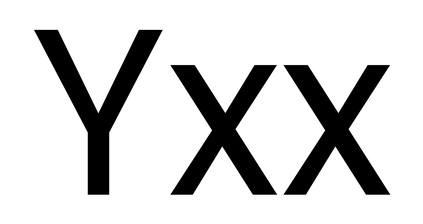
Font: Poppins-Regular